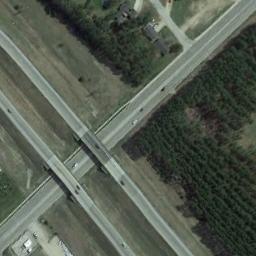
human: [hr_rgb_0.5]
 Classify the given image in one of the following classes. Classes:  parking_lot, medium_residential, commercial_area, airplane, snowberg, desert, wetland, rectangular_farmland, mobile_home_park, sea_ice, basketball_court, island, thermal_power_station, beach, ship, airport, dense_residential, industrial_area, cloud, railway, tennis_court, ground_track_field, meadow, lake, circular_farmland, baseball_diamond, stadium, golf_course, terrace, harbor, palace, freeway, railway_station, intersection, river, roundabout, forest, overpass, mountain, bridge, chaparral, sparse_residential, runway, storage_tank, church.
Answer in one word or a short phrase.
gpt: overpass